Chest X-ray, PA view. Patient: 30 years old, sex M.
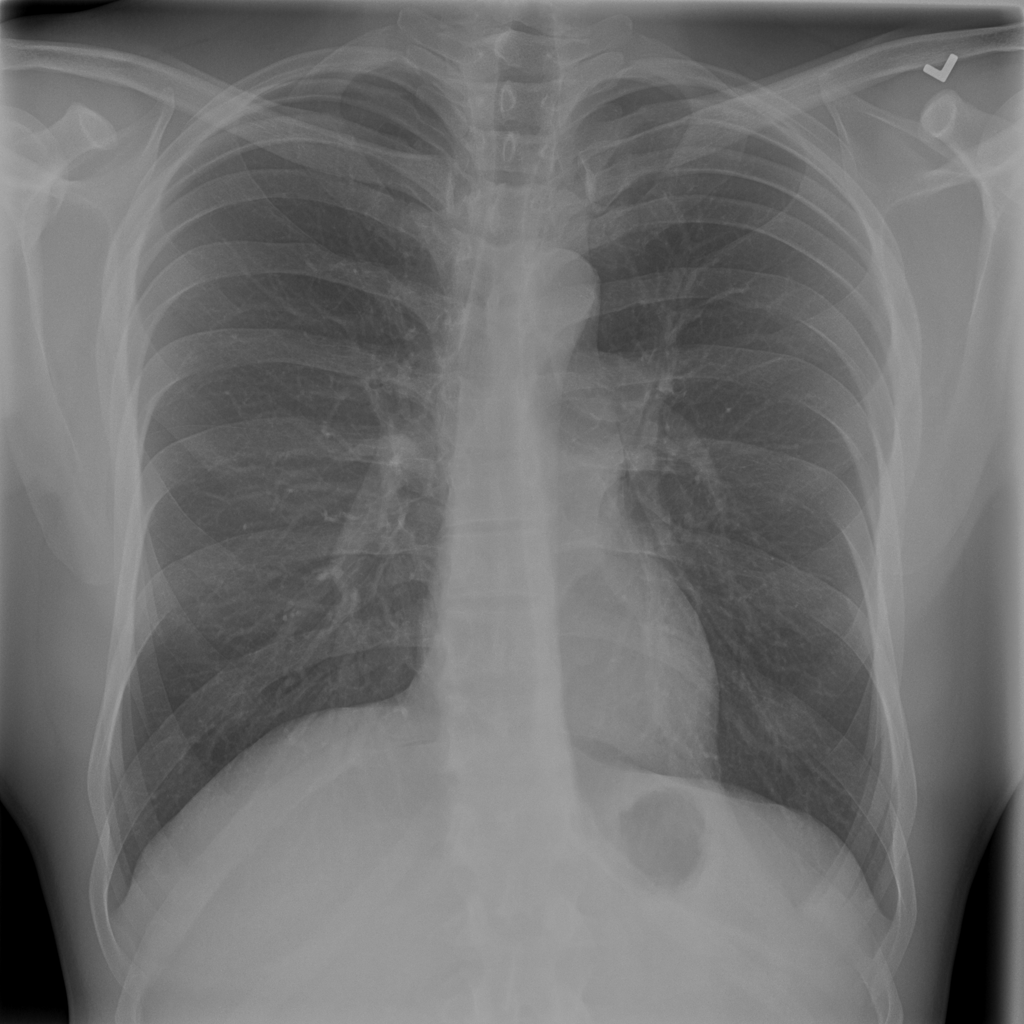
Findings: Infiltration